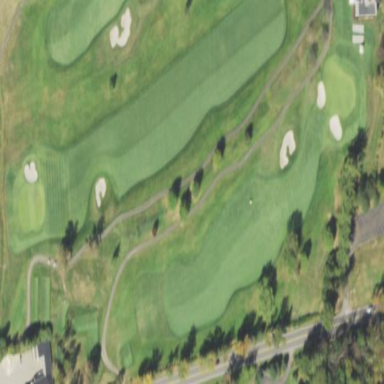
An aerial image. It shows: Area with grass used as rough in golf course.